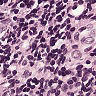
Metastatic tissue present: no